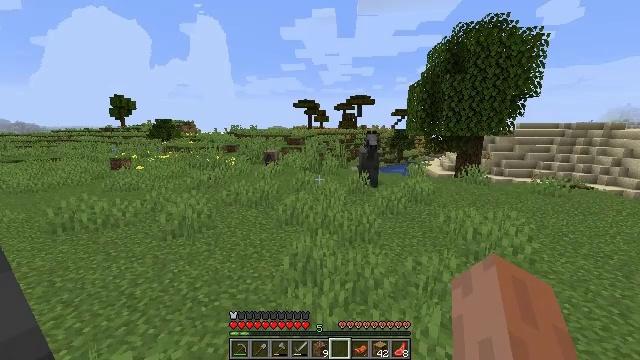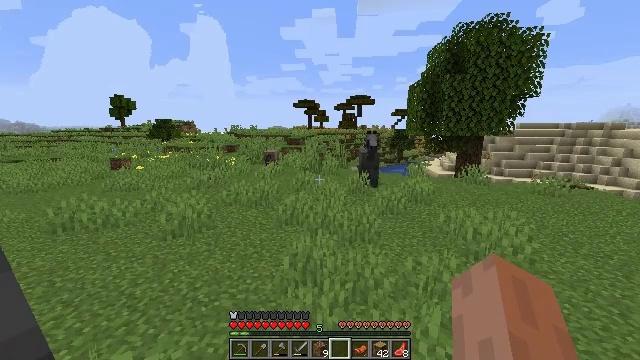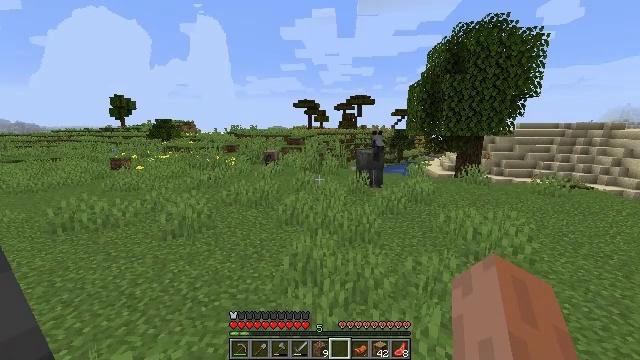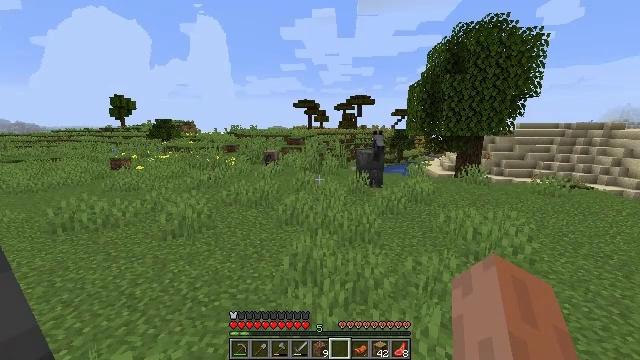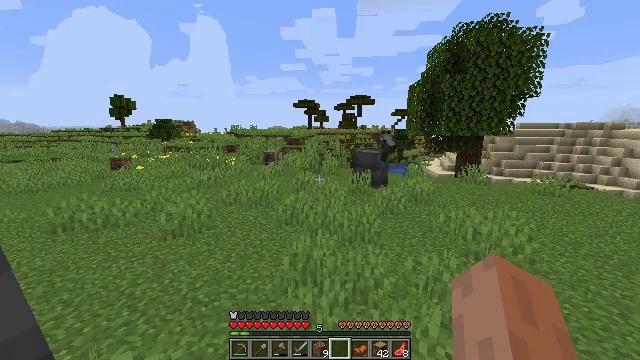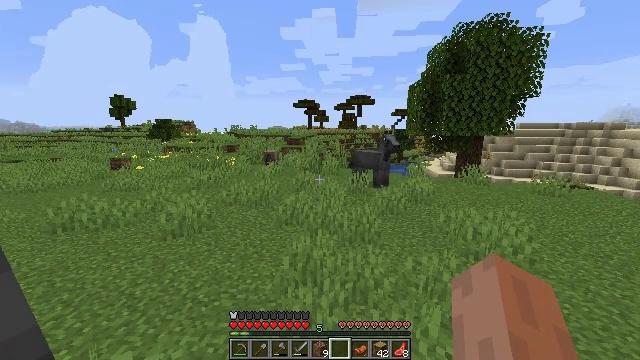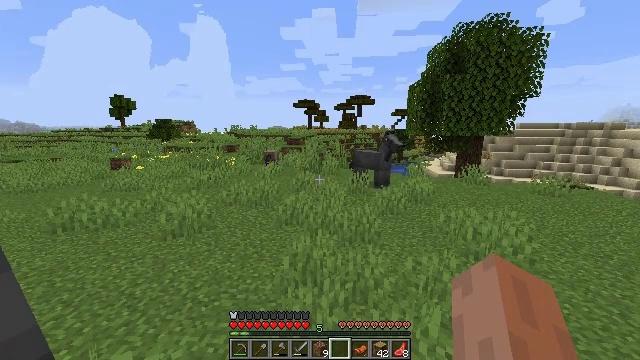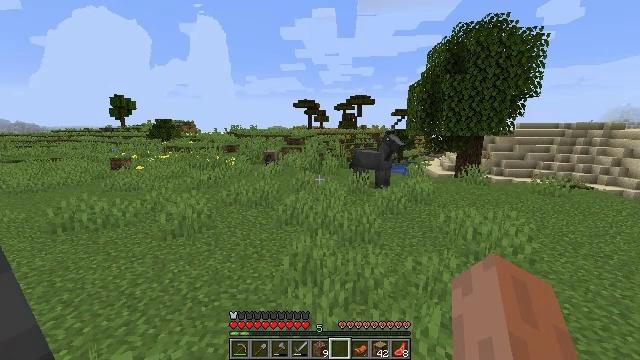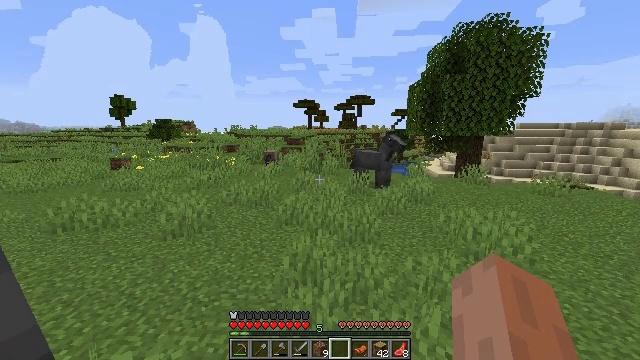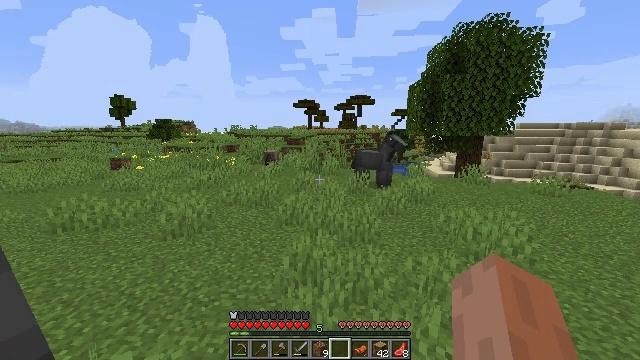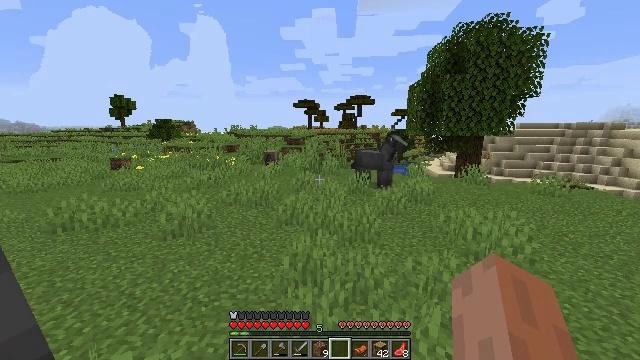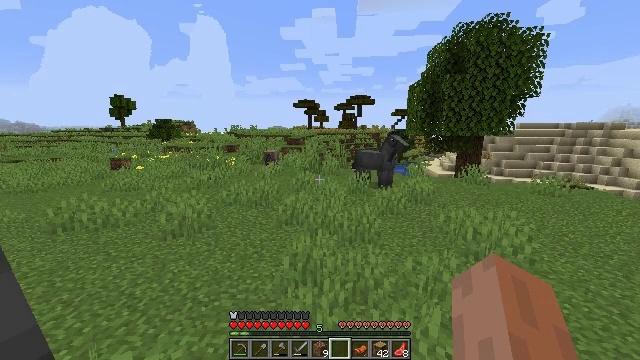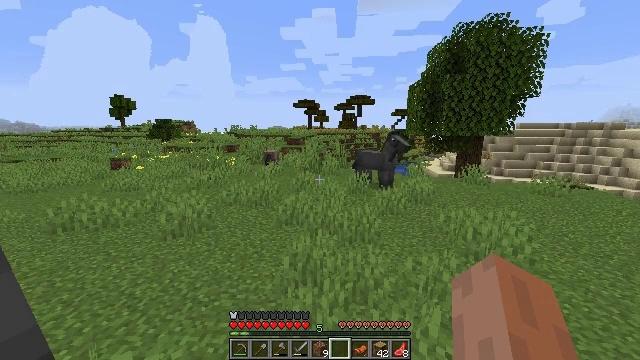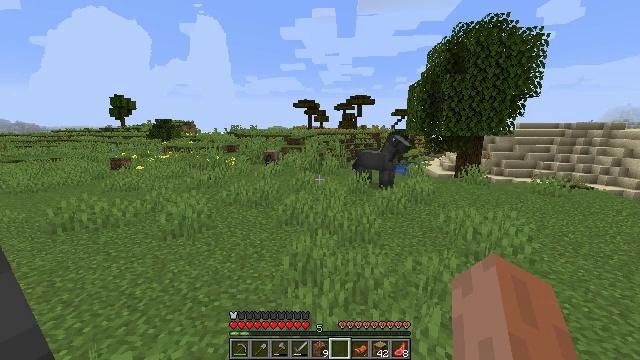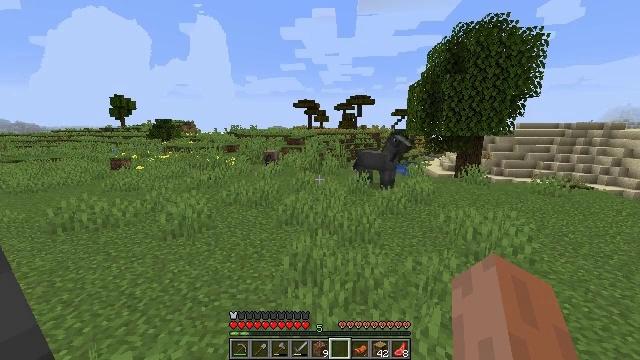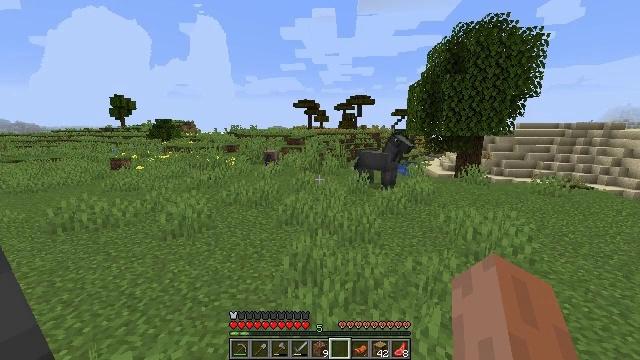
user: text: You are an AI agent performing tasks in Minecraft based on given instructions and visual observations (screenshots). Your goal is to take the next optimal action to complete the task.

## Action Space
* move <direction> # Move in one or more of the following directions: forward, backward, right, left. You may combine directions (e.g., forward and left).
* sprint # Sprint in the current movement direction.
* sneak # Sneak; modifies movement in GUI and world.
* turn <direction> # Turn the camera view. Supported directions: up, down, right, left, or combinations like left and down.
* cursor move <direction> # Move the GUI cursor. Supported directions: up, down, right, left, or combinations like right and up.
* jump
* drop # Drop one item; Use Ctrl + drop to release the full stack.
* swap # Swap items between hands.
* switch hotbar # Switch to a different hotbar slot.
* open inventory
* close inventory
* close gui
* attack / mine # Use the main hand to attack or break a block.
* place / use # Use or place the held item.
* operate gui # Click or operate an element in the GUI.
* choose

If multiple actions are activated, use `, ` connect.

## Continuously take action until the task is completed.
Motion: motion action
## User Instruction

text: Mine coarse dirt from the ground.
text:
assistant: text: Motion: move back
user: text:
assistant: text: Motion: move back
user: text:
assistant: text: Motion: move back
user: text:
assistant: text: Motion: move back
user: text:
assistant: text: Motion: no_op
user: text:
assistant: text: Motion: no_op
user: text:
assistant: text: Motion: no_op
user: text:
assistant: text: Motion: no_op
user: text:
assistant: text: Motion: no_op
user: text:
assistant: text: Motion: no_op
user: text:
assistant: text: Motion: no_op
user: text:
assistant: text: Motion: no_op
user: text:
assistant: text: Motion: no_op
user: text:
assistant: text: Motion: no_op
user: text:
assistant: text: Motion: no_op
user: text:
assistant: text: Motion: no_op
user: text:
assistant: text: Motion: no_op
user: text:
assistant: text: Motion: no_op
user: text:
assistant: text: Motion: open inventory
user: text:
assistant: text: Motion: open inventory
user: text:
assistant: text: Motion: open inventory
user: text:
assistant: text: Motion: open inventory
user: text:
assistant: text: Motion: no_op
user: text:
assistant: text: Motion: no_op
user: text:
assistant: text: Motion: no_op
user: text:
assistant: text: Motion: no_op
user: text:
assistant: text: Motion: no_op
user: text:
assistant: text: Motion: no_op
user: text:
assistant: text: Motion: no_op
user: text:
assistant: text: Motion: move right